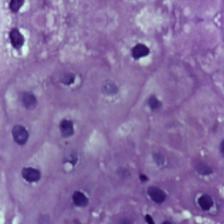
Diagnosis: OSCC